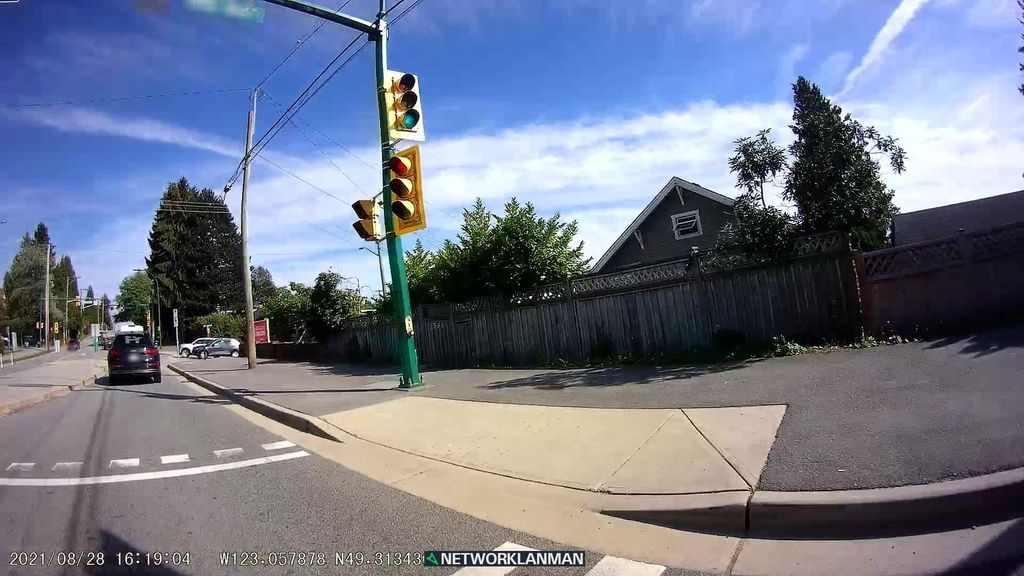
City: vancouver